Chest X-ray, AP view. Patient: 52 years old, sex M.
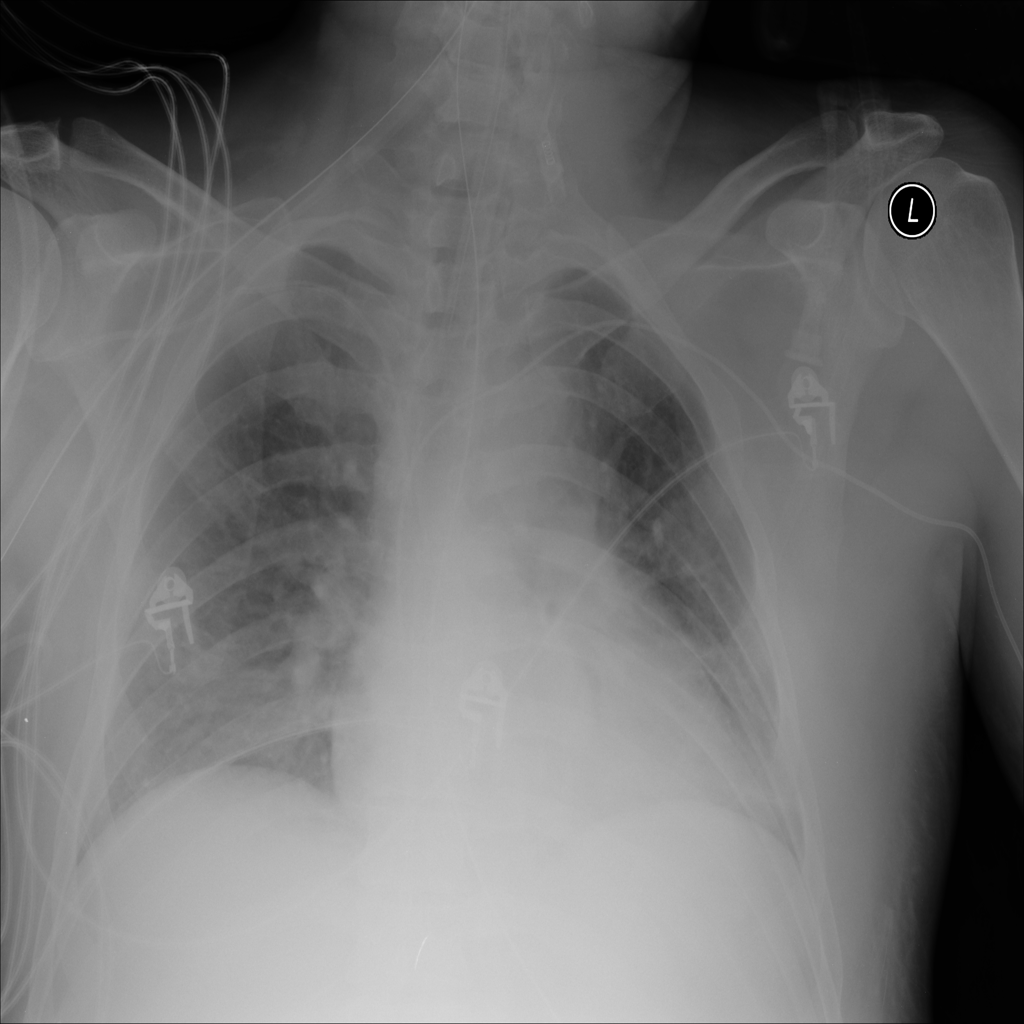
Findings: No Finding